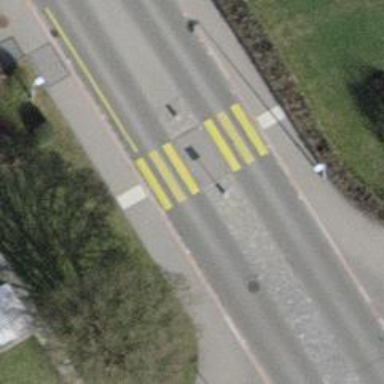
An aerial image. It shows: Uncontrolled zebra crossing with zebra markings.